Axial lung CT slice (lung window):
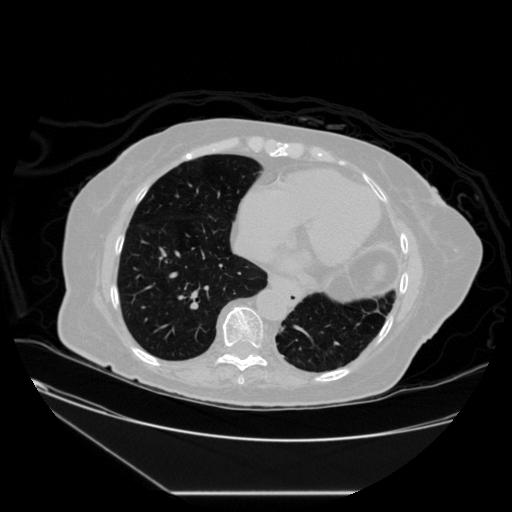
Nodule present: no